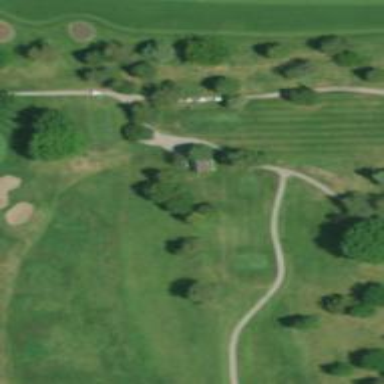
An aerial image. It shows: Path for both roads and golfers.